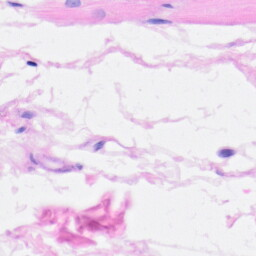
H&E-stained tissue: Heart